Field crop: tomato
Growth stage: 1
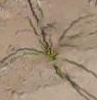
Species: cyperus